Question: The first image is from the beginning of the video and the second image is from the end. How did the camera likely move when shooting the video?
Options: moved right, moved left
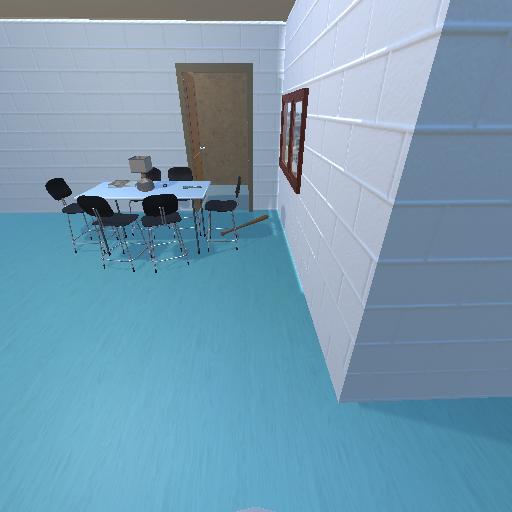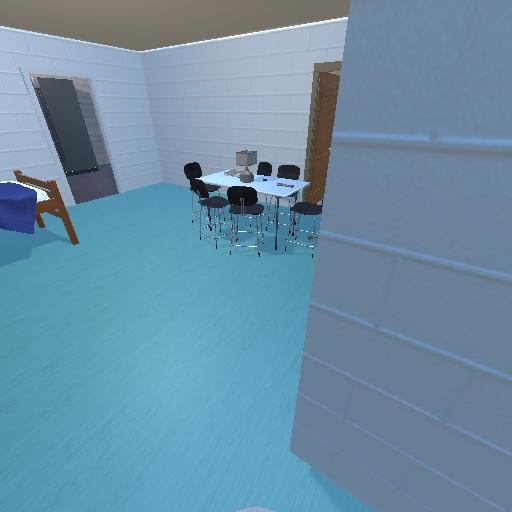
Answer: moved right